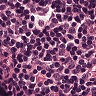
Metastatic tissue present: no